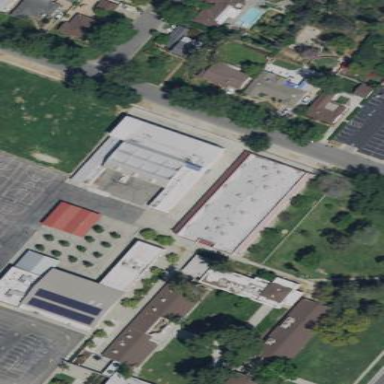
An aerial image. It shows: School building.